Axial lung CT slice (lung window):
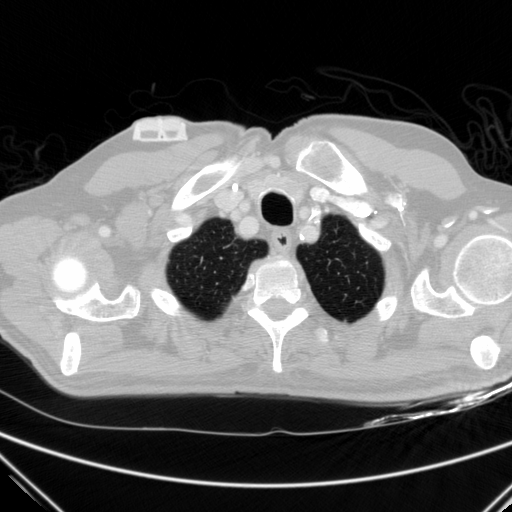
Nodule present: no